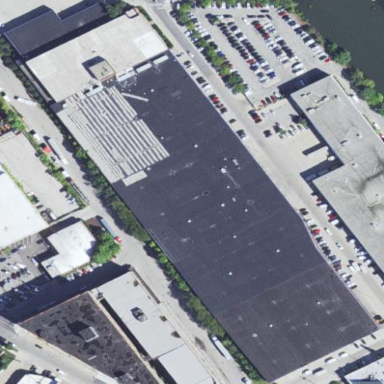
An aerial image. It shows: Industrial building.